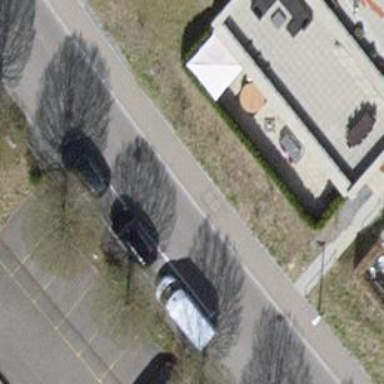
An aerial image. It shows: Building with flat roof.